Question: I have a UIViewCollection with three sections, and I would like to change the background color of a UIViewCollectionCell which has a specific text. For get some idea, this is what I want:

And here is my code, on Objective-C:
'''
BOOL isExactHour = [_working_dayArray containsObject:@"07:00"];
if (isExactHour) {
NSInteger indexValue = [_working_dayArray indexOfObject:@"07:00"];
NSIndexPath *path = [NSIndexPath indexPathWithIndex:indexValue];
UICollectionViewCell *cell = [_timetablesCollection cellForItemAtIndexPath:path];
[cell setBackgroundColor:[UIColor colorWithRed:250 green:255 blue:150 alpha:.8]];
'''
However, if I do a NSLog, 'path' return '<NSIndexPath: 0xc00000000000000e> {length = 1, path = 0}', and the UIViewCollectionCell is still white.
Could anyone help?
Thank you so much.
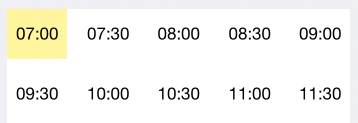
Answer: You should be updating the cell during the datasource method like this. Keep in mind that in order to actually color all cells that land on an exact hour, you probably need to use some other comparison besides strings like dates:
'''
- (UICollectionViewCell *)collectionView:(UICollectionView *)collectionView cellForItemAtIndexPath:(NSIndexPath *)indexPath {
UICollectionViewCell *cell = [collectionView dequeueReusableCellWithReuseIdentifier:@"mycellidentifier" forIndexPath:indexPath];
//Grab the string from whatever internal storage you are using. This would work if you only have one section, be aware it might not be exact for your case.
NSString *hour = [_working_dayArray objectAtIndex:indexPath.row];
if ([hour isEqualToString:@"7:00"]) {
//Color cell background yellow
} else {
//Color cell background white
}
return cell;
}
'''